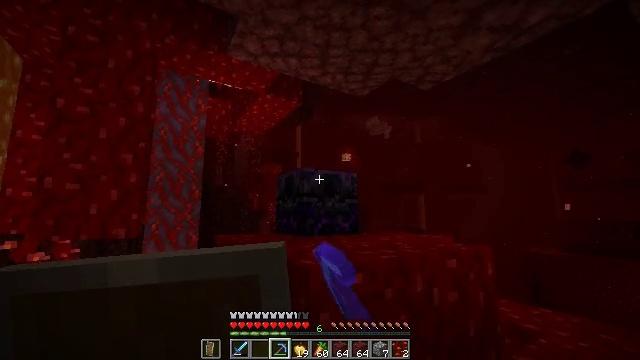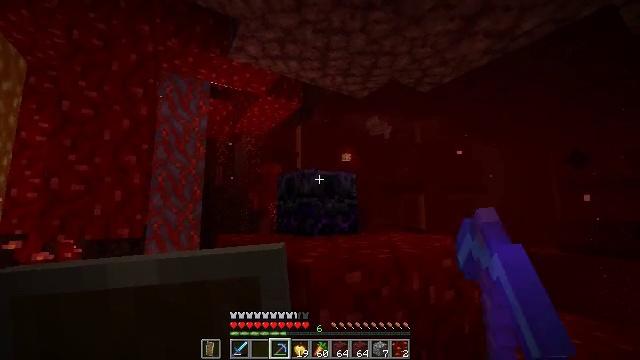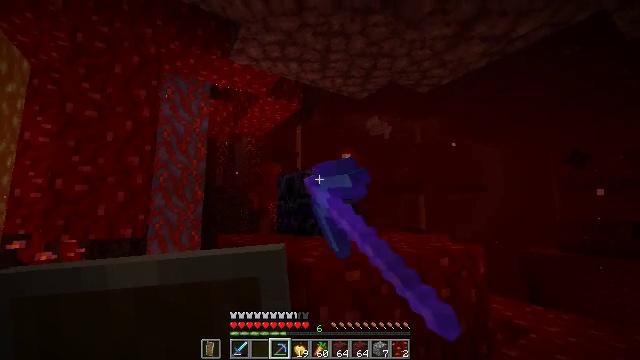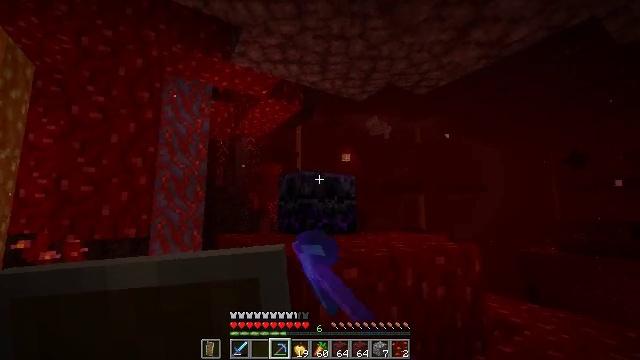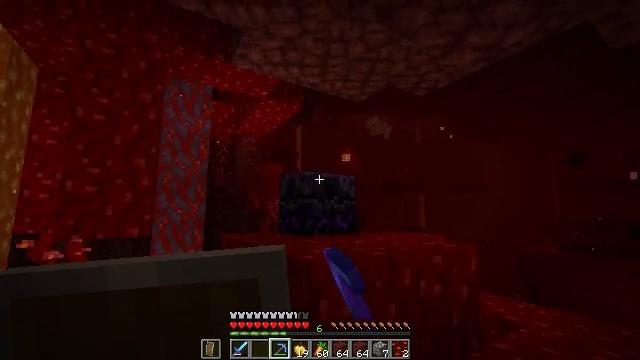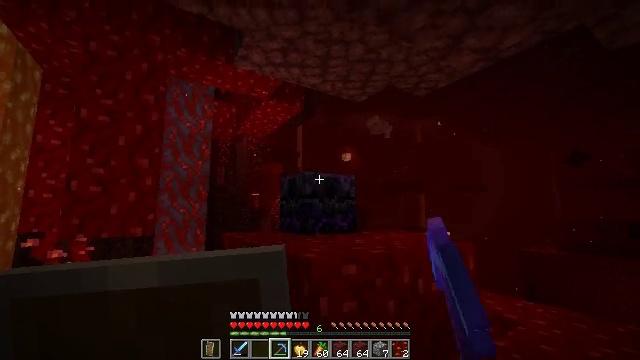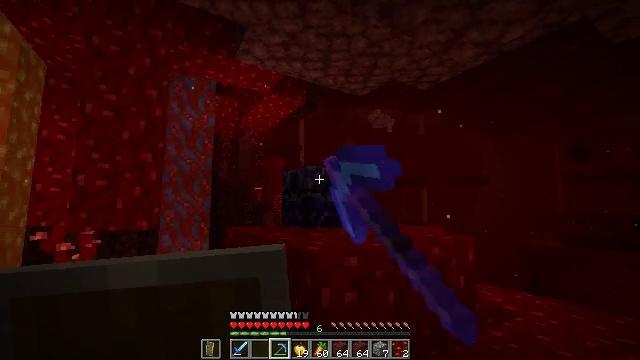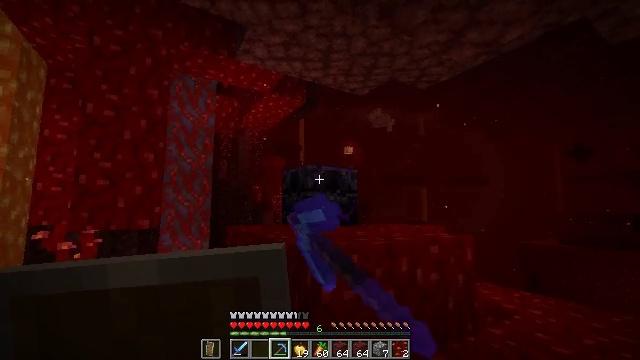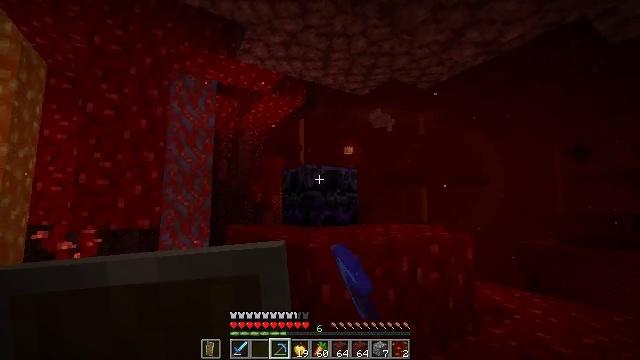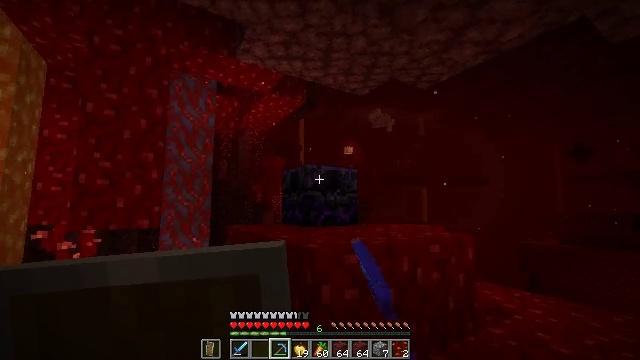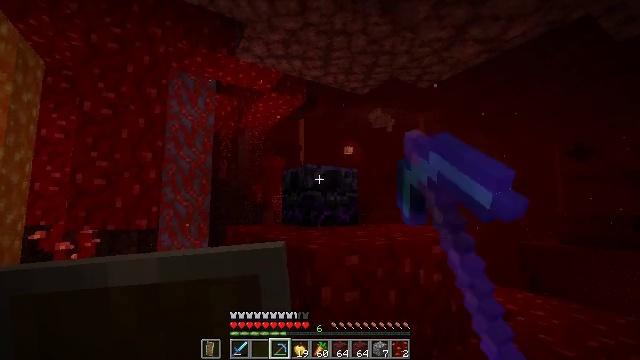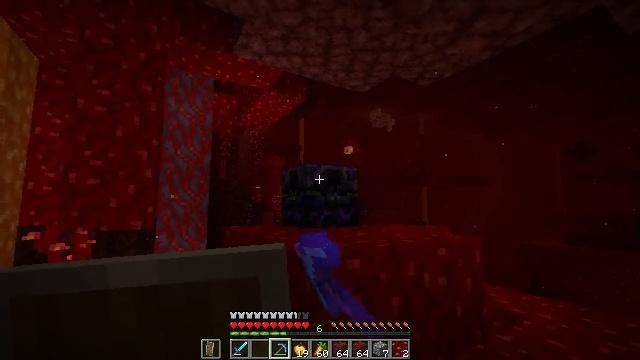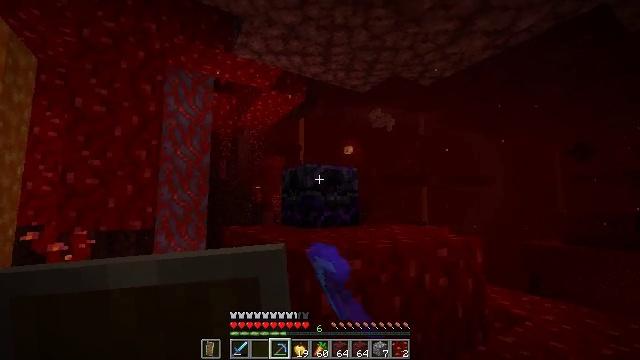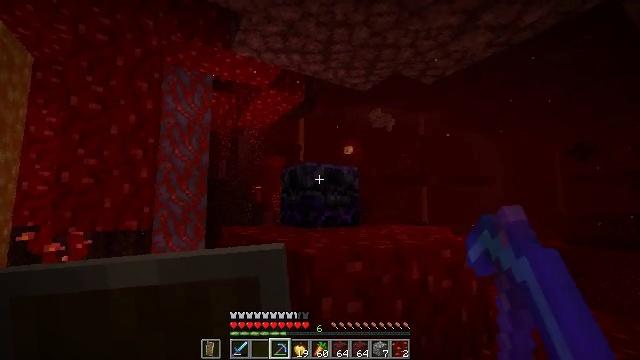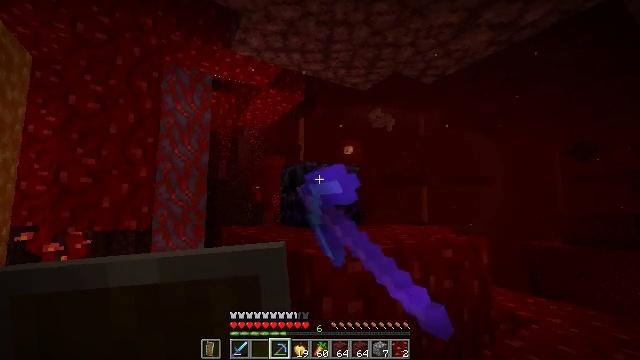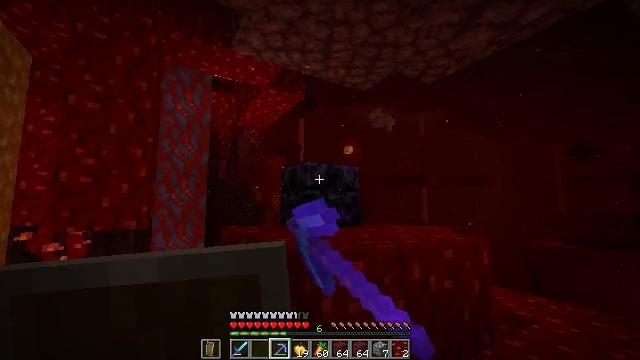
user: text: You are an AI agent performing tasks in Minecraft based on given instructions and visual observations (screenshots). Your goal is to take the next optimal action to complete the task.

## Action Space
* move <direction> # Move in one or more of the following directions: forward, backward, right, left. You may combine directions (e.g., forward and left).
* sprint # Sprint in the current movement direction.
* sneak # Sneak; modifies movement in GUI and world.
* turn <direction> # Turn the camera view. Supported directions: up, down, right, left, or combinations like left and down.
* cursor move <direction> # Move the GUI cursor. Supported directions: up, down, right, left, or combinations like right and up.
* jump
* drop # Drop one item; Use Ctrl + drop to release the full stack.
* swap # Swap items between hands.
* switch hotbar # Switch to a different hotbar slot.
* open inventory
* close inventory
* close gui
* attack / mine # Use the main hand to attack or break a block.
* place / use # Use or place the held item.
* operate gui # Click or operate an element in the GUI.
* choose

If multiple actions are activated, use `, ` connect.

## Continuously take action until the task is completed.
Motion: motion action
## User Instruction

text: Attack the respawn anchor to collect it.
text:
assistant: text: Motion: move back, sneak, attack / mine
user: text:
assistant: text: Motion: move back, sneak, attack / mine
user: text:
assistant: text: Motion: move back, sneak, attack / mine
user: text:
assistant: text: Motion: move back, sneak, attack / mine
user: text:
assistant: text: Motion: move back, sneak, attack / mine
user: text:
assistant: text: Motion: sneak, turn down, attack / mine
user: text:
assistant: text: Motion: sneak, attack / mine
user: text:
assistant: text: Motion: move forward, sneak, attack / mine
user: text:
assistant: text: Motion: move forward, sneak, attack / mine
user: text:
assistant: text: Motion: move forward, sneak, attack / mine
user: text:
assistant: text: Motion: move forward, sneak, attack / mine
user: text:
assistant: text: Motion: move forward, sneak, attack / mine
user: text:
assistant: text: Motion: sneak, attack / mine
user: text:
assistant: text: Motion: sneak, attack / mine
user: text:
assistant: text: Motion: sneak, attack / mine
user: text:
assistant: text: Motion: sneak, attack / mine
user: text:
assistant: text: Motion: sneak, attack / mine
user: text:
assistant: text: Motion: sneak, attack / mine
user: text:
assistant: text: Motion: sneak, attack / mine
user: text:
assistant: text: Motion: sneak, attack / mine
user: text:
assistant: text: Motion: sneak, attack / mine
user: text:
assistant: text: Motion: sneak, attack / mine
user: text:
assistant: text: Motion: sneak, attack / mine
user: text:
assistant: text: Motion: sneak, attack / mine
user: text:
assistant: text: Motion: sneak, attack / mine
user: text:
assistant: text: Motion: sneak, attack / mine
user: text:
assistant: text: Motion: sneak, attack / mine
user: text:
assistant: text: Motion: sneak, attack / mine
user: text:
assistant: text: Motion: sneak, attack / mine
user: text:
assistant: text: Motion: sneak, attack / mine